Question: i'm working with AnimationDrawable for download progressBar
i put the animation in getview an it's working fine. but when i'm scrolling the list the animation has been stoped. is there any method in AnimationDrawable to fix this. like setCancelable in Dialog.
please help me ... thanks
'''
ImageView anim = (ImageView) rootview.findViewById(R.id.imageView2);
AnimationDrawable animation = (AnimationDrawable) anim.getDrawable();
animation.start();
'''
ScreenShot:

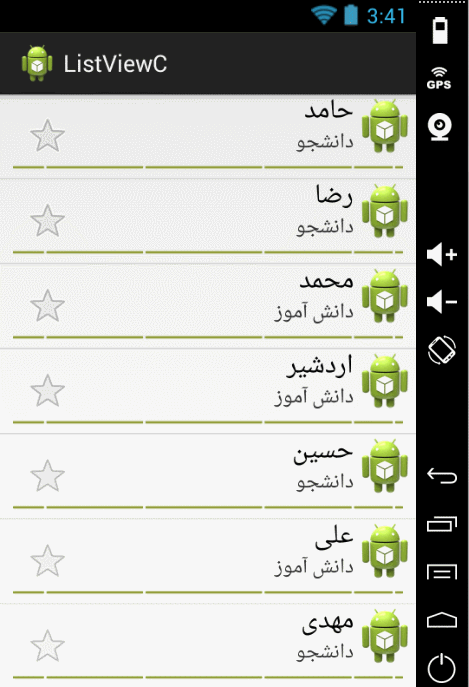
Answer: i found the answer :
i have to use ViewHolder im my ArrayAdapter class.
thank you all.